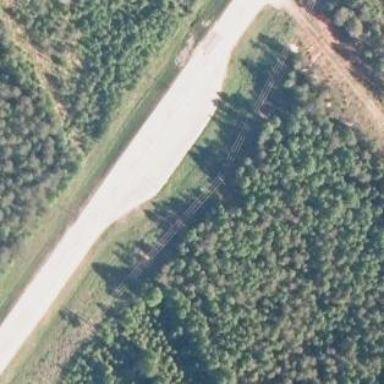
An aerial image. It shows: Asphalt surface parking area at rest area.